Field crop: maize
Growth stage: 2
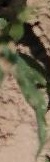
Species: maize